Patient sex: M
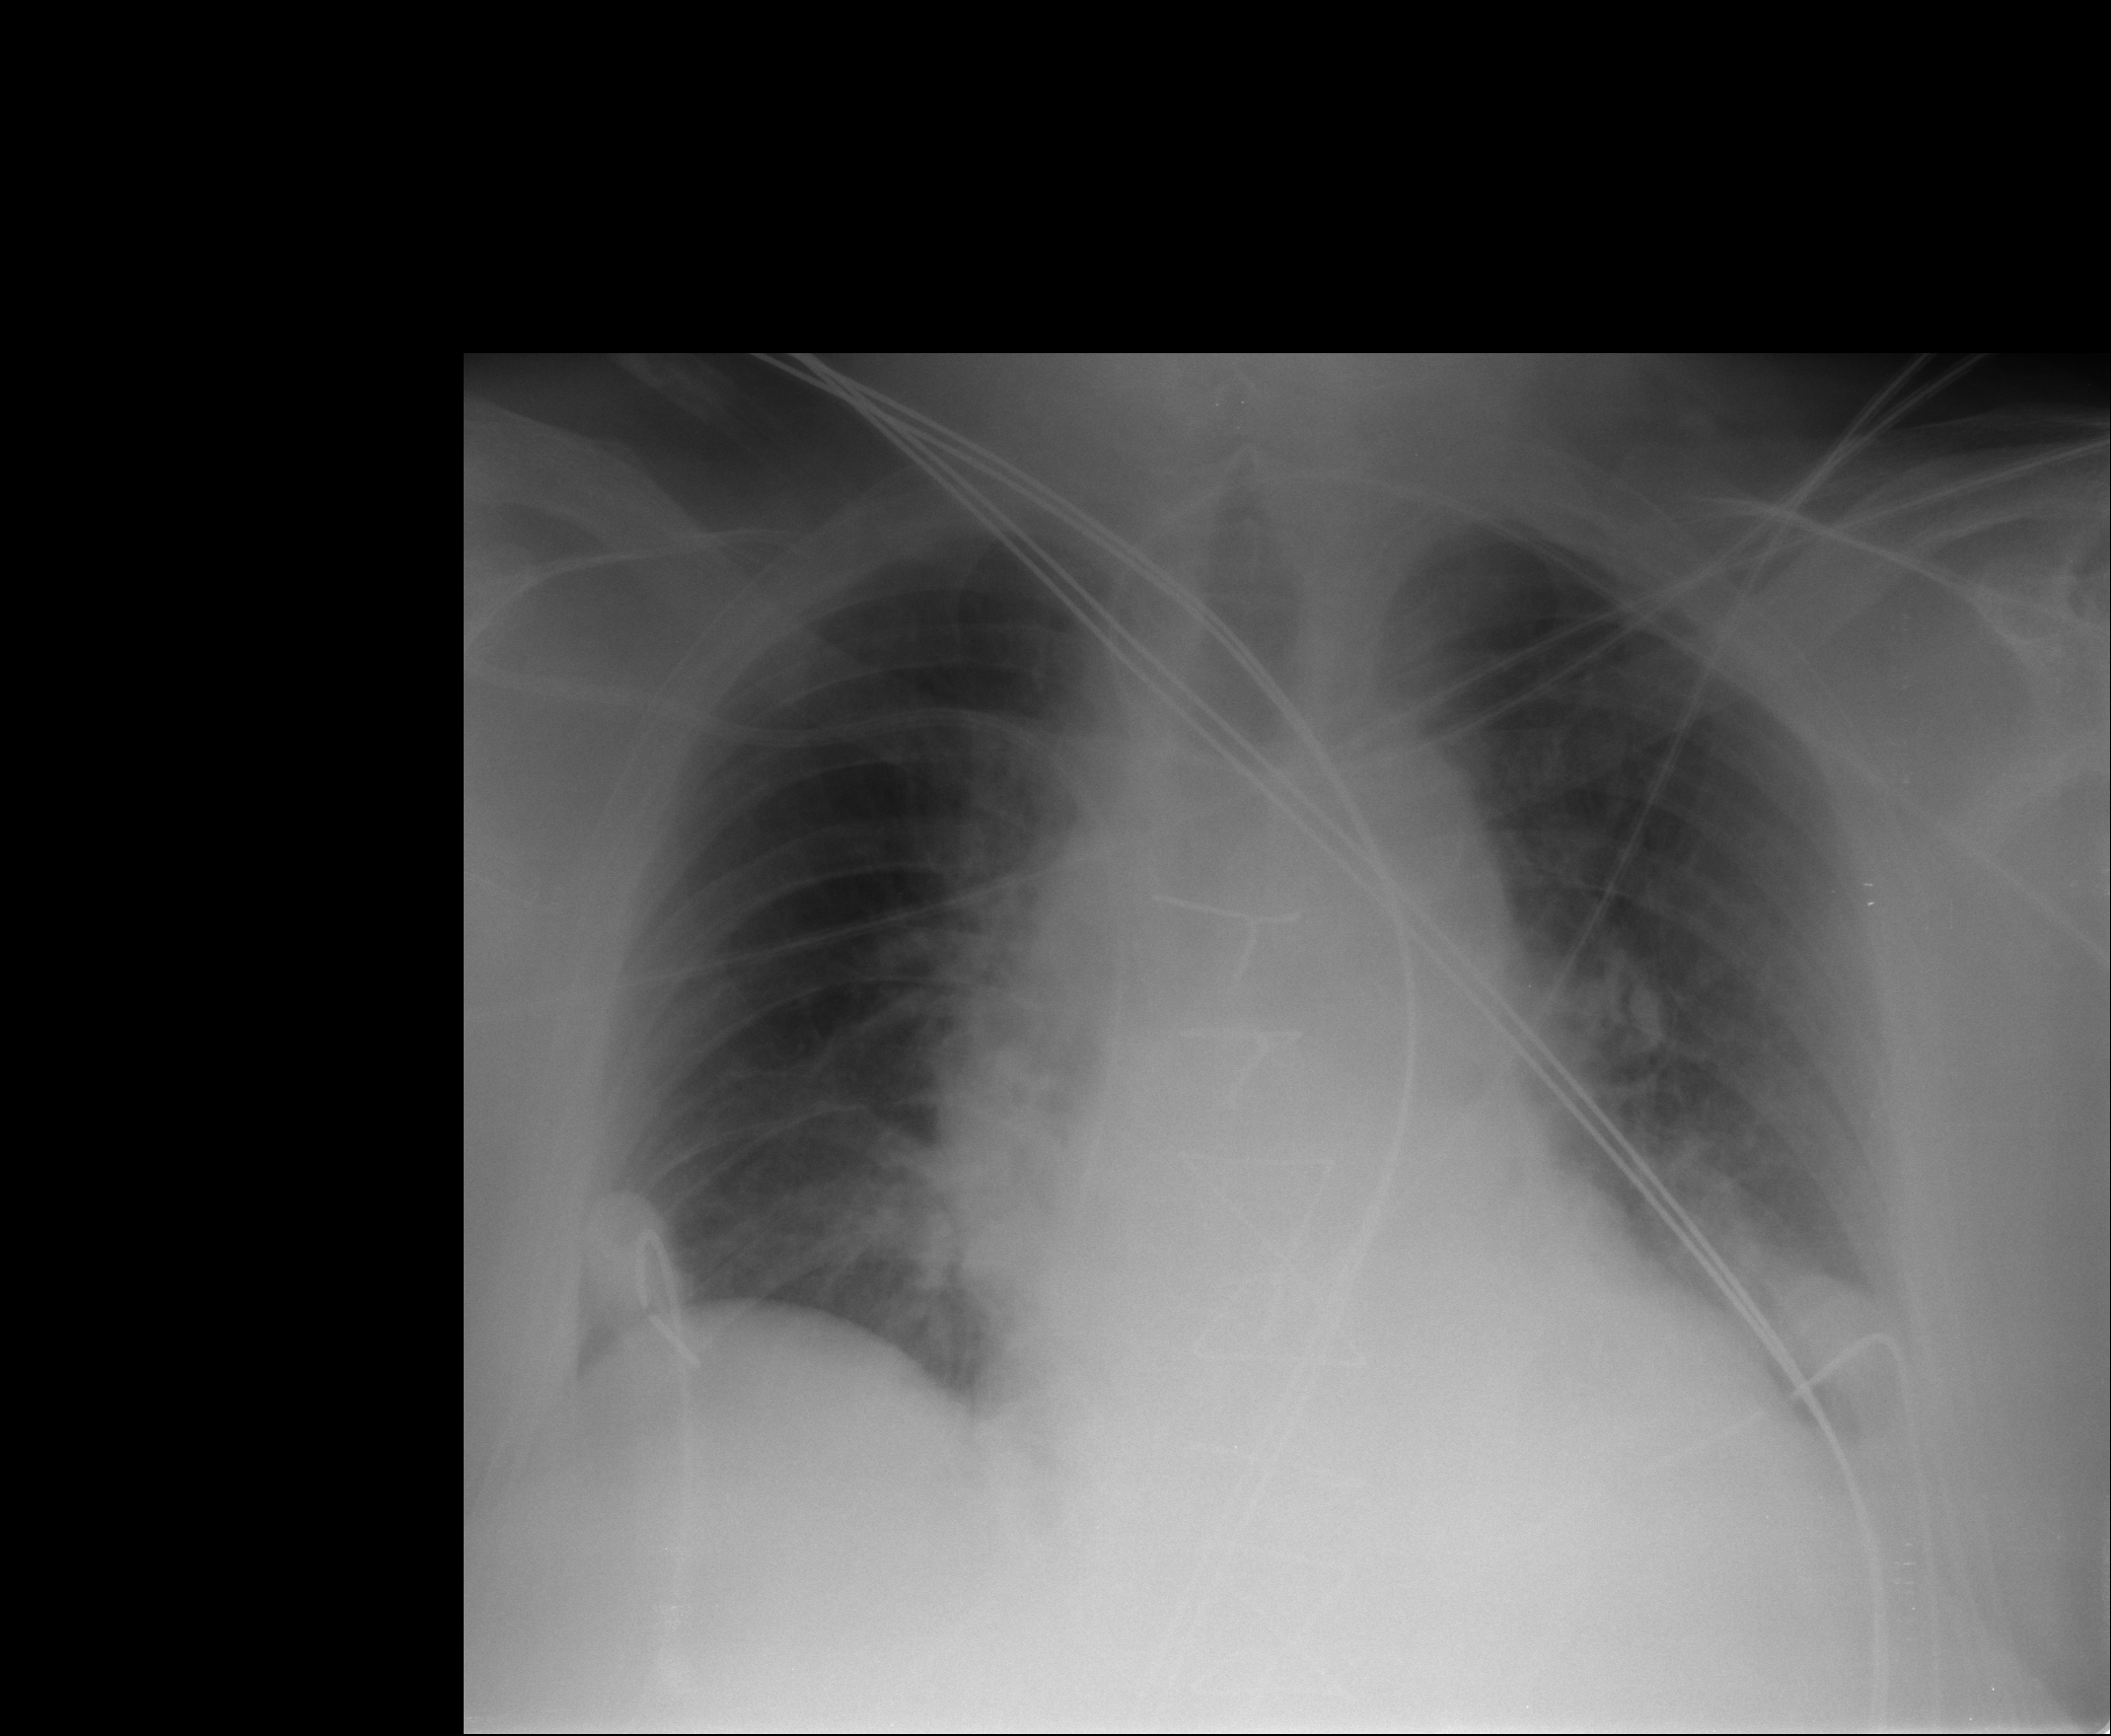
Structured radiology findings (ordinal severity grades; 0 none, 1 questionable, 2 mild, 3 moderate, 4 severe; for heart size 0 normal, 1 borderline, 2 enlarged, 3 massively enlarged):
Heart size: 1
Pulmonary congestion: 1
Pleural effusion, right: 0
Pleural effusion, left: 2
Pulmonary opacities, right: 0
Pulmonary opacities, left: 1
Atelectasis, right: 2
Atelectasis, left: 2